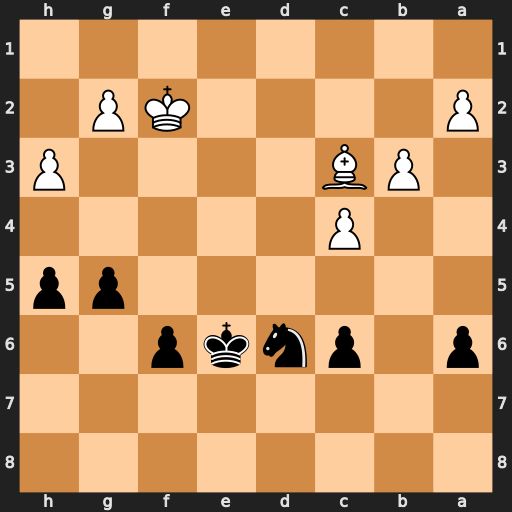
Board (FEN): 8/8/p1pnkp2/6pp/2P5/1PB4P/P4KP1/8
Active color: b
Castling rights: -
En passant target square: -
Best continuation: Ne4+ Ke3 Nxc3